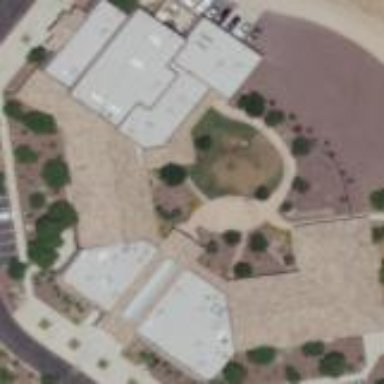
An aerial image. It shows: School building.